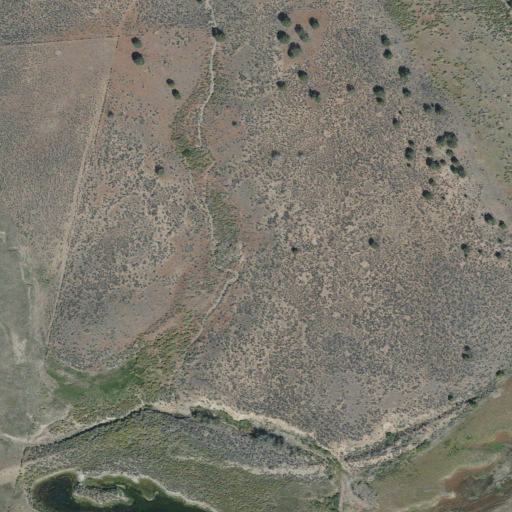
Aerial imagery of valley in Utah named Rock Canyon containing shrub, evergreen forest, pasture, deciduous forest, and open development